Interaction volume radius: 10 \u00c5
Interaction volume height: 25 \u00c5
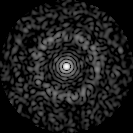
Disorder parameter: 0.8229